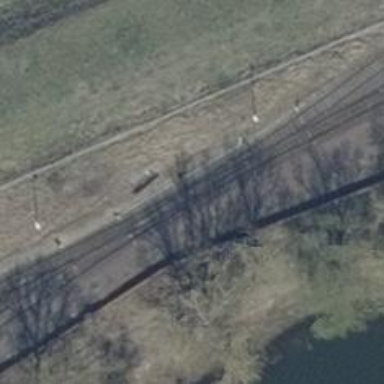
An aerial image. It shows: Railway switch.